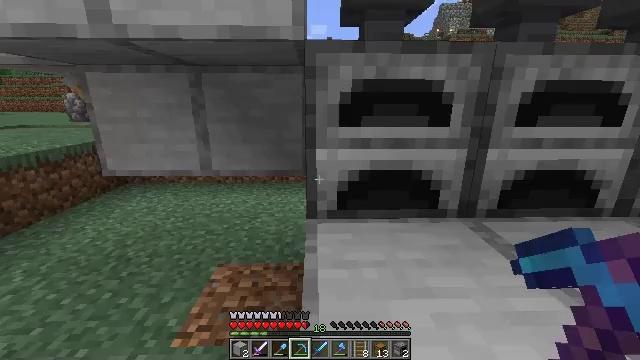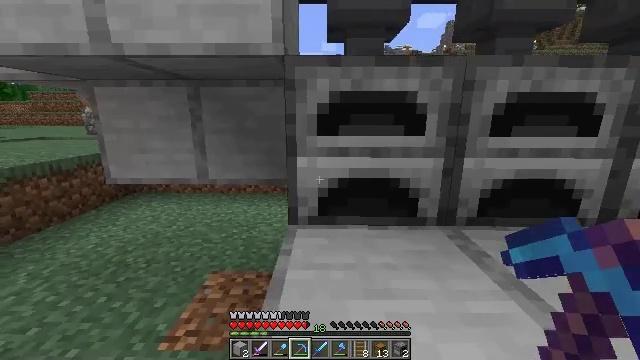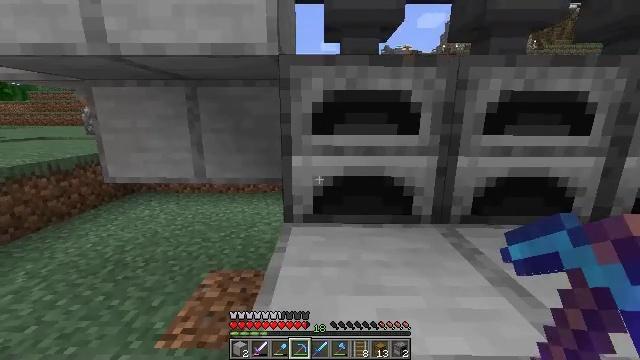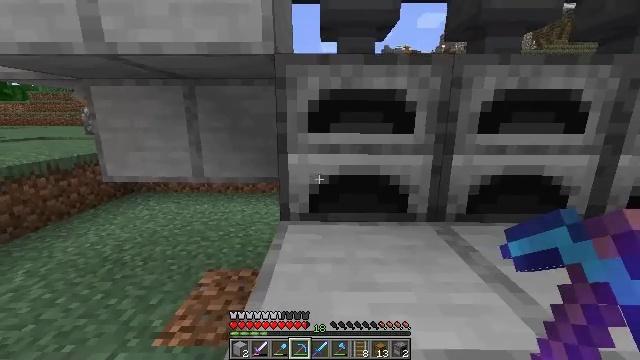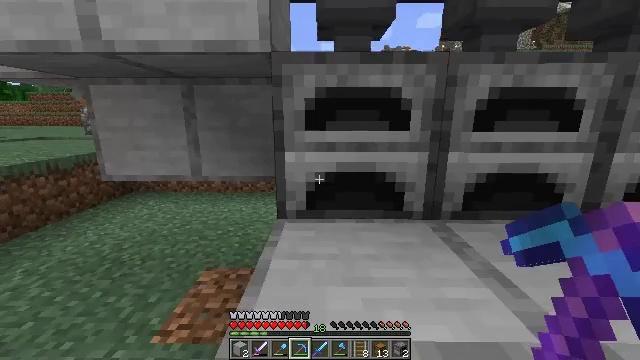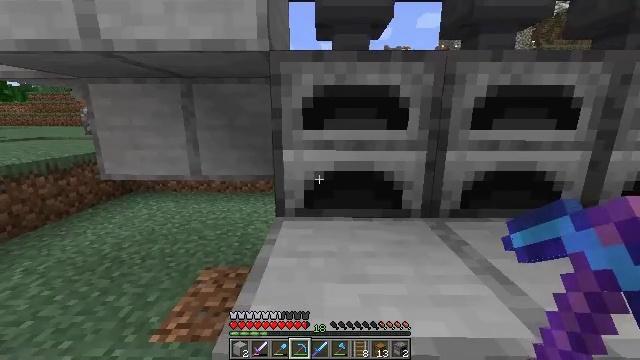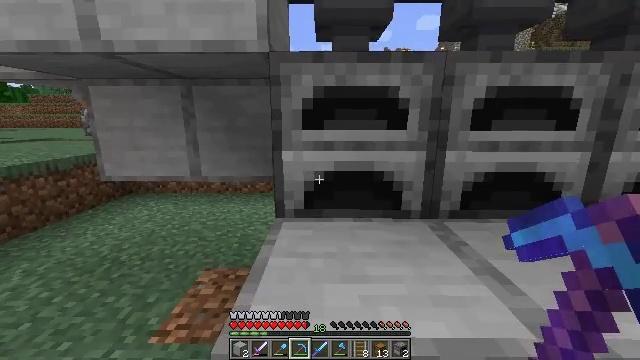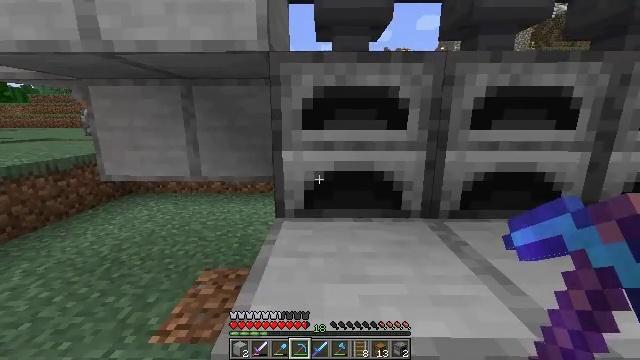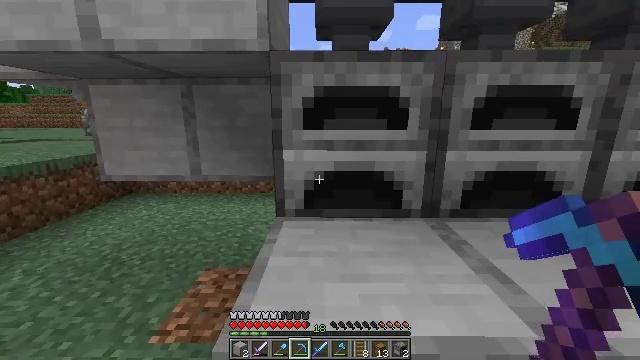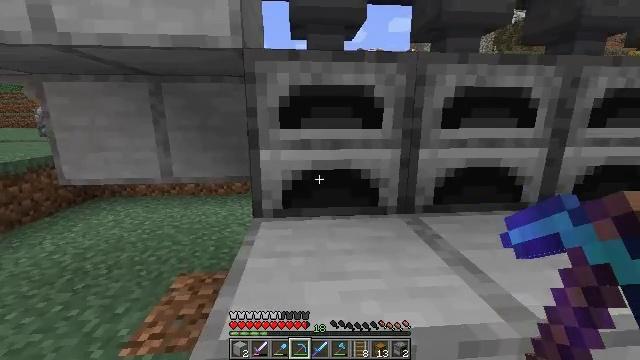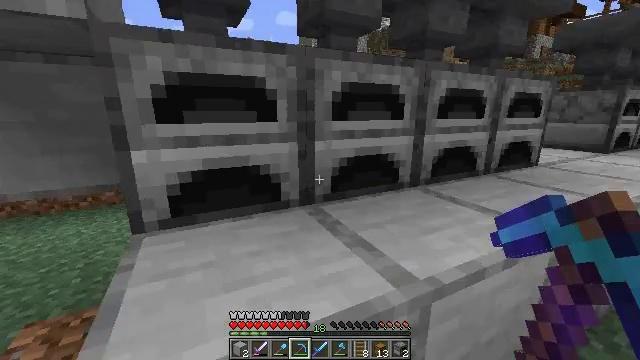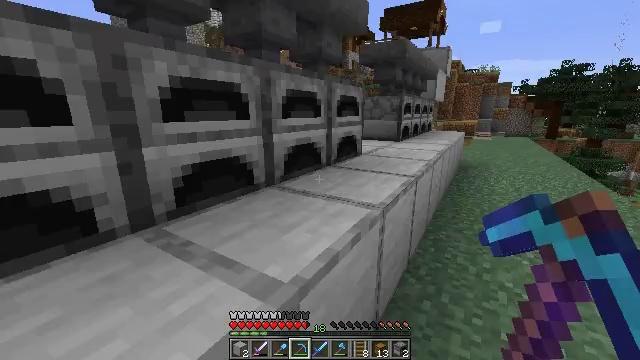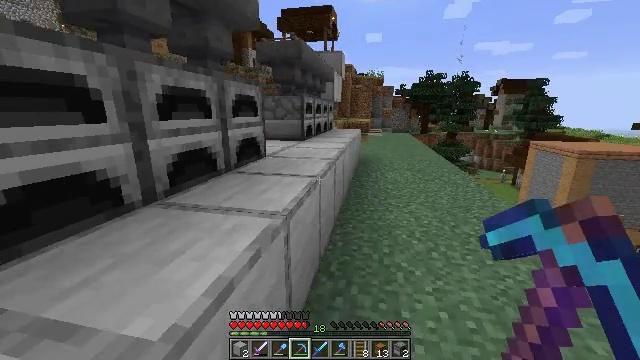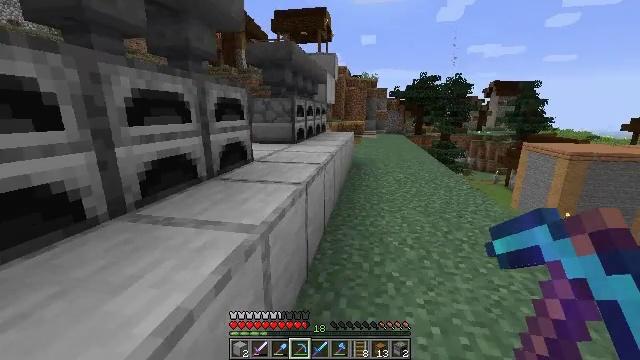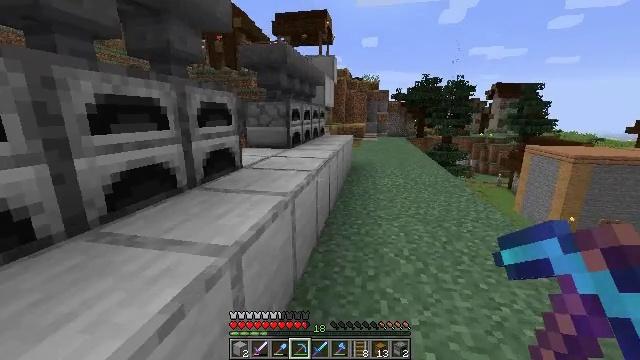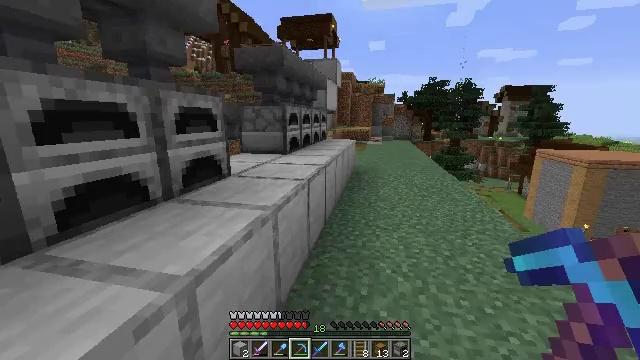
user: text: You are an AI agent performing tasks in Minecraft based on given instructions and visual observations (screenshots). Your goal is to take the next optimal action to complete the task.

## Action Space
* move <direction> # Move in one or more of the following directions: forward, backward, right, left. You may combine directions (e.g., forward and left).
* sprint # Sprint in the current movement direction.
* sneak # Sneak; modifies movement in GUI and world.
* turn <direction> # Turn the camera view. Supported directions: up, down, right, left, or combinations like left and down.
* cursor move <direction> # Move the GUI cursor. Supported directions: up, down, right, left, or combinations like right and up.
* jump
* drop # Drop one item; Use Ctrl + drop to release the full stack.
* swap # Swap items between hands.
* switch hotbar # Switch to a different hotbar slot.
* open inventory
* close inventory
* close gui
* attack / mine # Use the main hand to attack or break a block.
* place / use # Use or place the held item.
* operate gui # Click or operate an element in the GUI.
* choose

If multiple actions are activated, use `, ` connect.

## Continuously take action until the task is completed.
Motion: motion action
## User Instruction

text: Break the smooth stone to collect it.
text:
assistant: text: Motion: turn left and up
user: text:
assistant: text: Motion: no_op
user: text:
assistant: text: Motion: no_op
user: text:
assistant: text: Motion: no_op
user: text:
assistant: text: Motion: no_op
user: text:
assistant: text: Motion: no_op
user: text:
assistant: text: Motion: no_op
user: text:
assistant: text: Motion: no_op
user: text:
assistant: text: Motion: turn right
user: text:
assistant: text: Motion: move forward, turn right and down
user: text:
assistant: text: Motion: move forward and move right, turn right
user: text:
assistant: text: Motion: move forward and move right, turn right
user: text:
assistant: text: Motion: move forward and move right, turn right
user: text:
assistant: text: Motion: move forward and move right
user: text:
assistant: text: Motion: move forward and move right, sprint, turn left
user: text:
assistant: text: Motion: move forward and move right, sprint, turn left
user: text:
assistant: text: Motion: move forward, sprint
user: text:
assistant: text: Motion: move forward, sprint
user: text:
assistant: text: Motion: move forward
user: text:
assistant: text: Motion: move forward, sprint, turn right
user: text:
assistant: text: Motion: move forward, sprint, turn right
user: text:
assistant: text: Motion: move forward, sprint, turn right
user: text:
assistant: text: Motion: move forward, sprint, turn right
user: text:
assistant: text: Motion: move forward, turn right
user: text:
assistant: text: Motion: move forward, turn right
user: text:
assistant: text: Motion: move forward, turn right
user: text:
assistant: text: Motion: move forward, jump
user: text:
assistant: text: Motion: move forward, jump
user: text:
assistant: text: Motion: move forward, jump
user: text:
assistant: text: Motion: move forward, jump